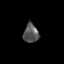
Tissue: prostate
Cell type: T cells
Senescence score: 0.2396
Nuclear area (px): 284
Mean DAPI intensity: 86.035